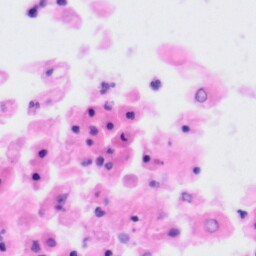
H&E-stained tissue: Tonsil